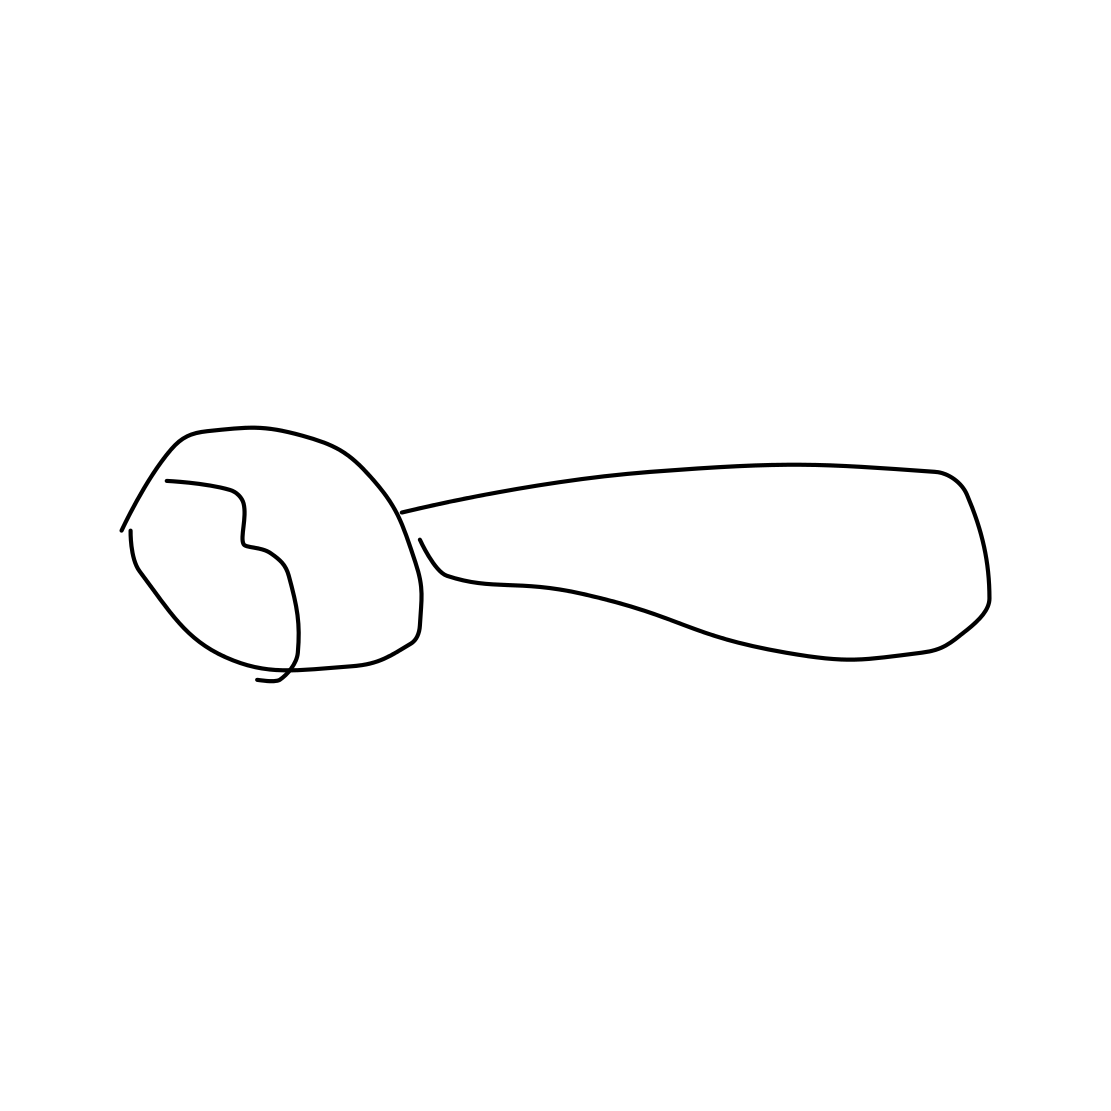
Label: bottle opener